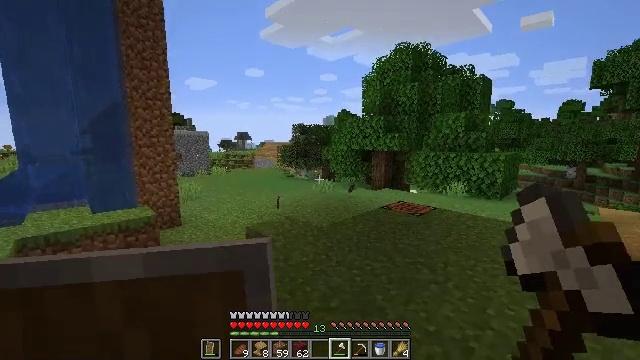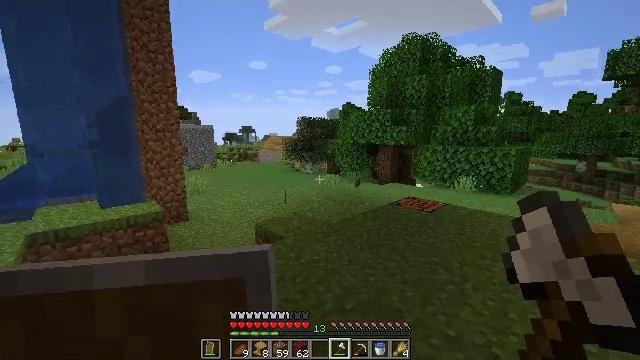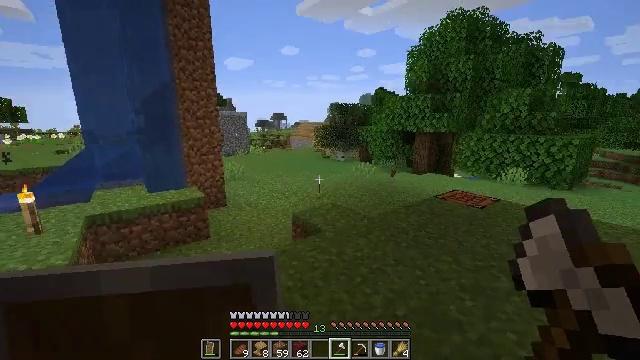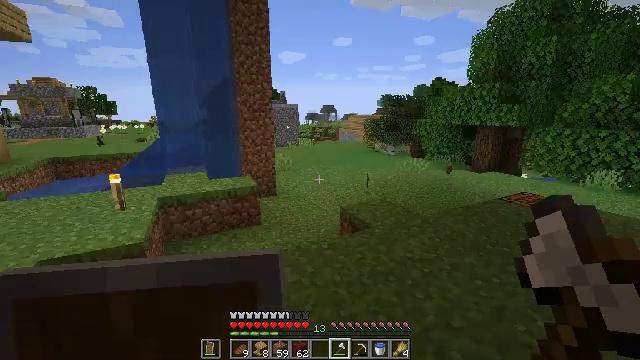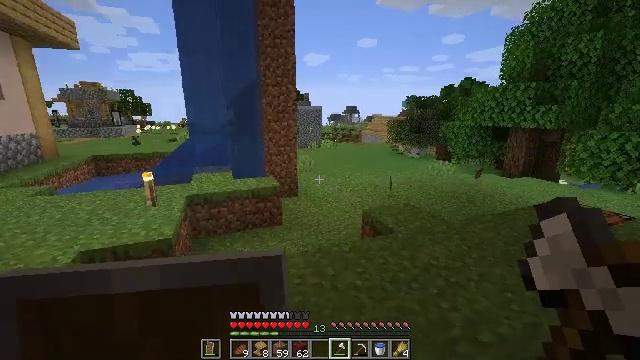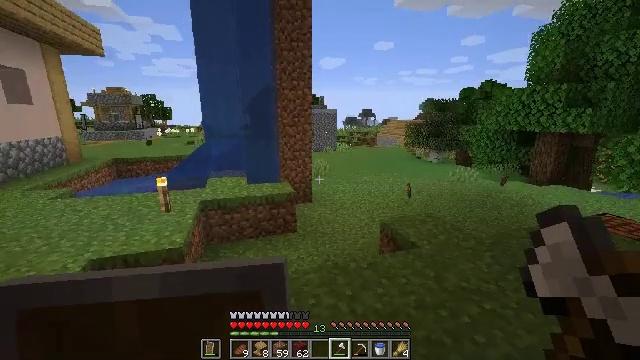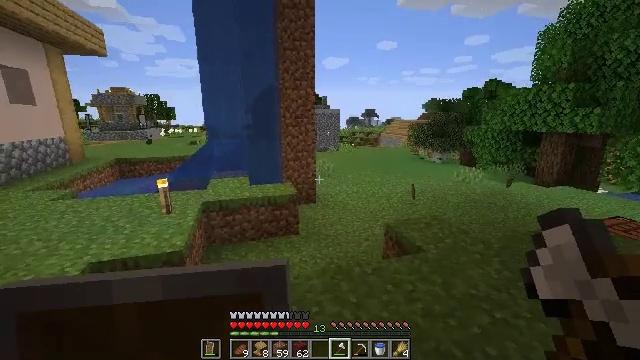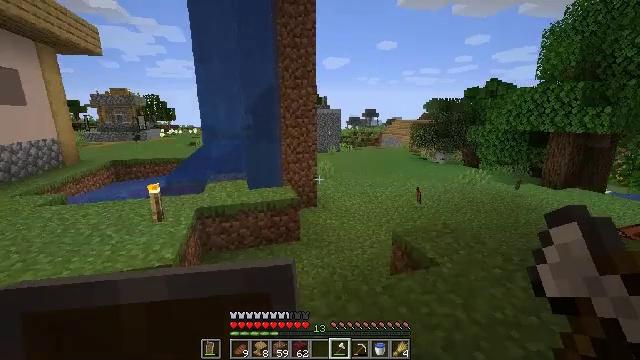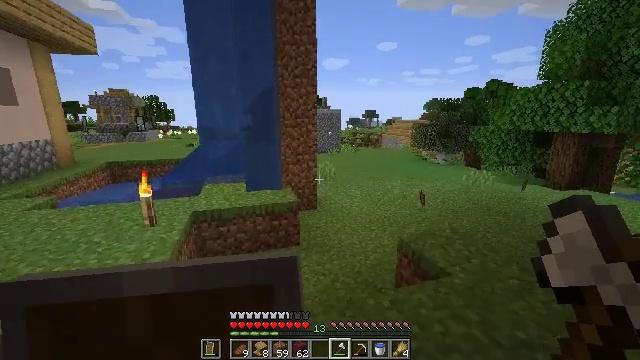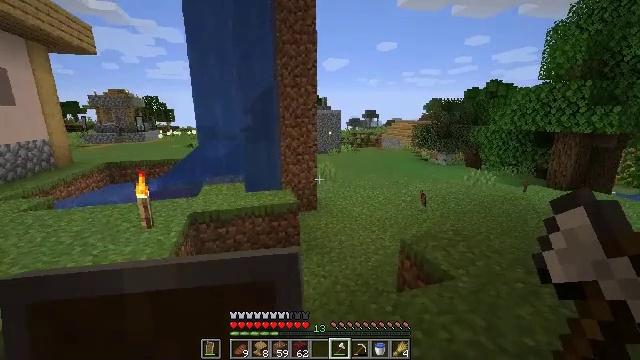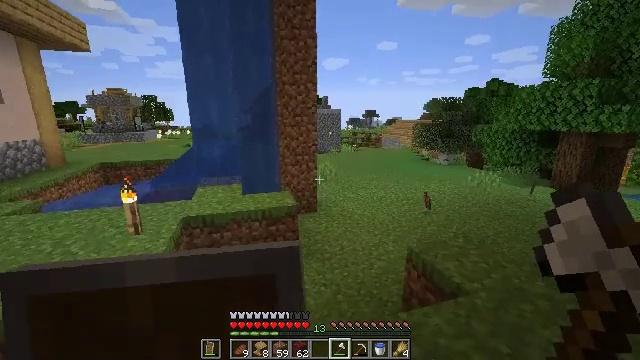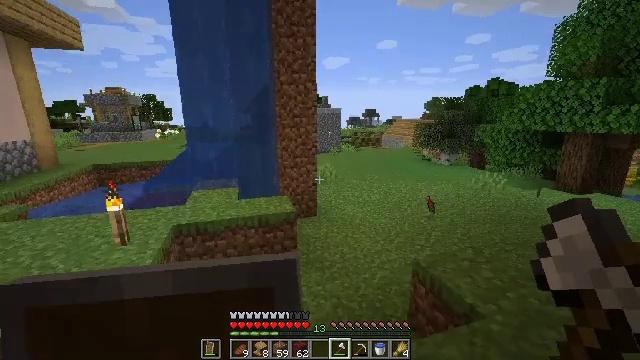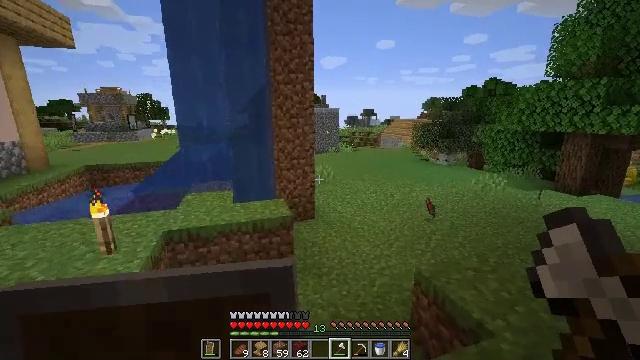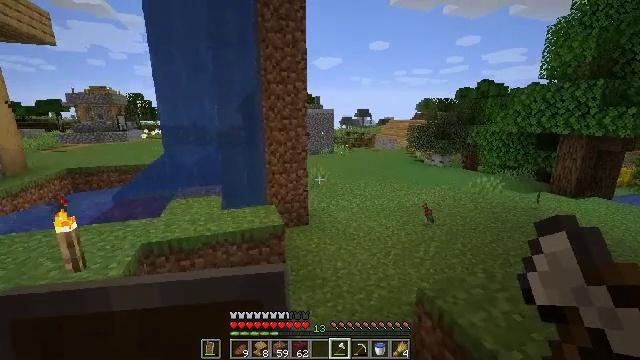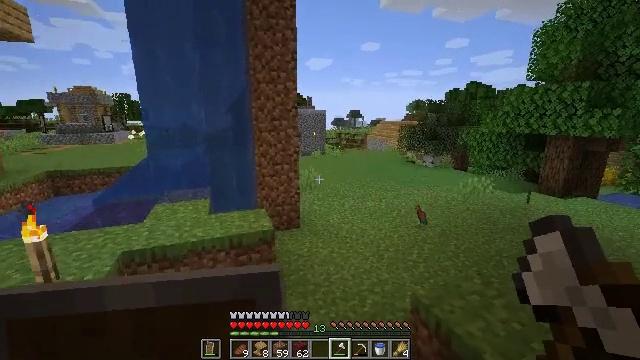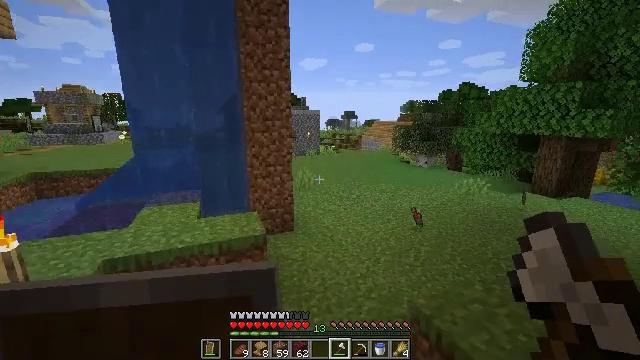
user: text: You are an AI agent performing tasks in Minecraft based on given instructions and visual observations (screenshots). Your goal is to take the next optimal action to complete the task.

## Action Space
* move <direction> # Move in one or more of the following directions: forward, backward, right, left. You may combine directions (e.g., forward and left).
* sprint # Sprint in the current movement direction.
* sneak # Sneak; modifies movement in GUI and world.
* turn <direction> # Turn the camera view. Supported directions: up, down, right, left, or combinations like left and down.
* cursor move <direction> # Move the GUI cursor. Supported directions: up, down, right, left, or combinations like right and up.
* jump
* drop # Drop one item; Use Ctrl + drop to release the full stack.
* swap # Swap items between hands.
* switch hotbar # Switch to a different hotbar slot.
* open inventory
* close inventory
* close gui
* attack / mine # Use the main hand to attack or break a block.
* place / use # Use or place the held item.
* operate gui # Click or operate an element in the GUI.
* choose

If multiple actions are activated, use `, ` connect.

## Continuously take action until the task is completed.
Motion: motion action
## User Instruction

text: Gather materials such as cobblestone.
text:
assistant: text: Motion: move forward and move left, turn down
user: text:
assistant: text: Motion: turn left and down
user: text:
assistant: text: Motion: turn left and down
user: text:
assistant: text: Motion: move forward, turn left
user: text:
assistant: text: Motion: move forward, turn left
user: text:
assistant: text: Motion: move forward
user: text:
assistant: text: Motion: move forward
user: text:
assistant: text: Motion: move forward
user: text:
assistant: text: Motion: move forward
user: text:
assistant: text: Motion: move forward
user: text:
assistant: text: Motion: move forward
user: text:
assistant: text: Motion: move forward
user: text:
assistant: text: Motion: move forward, turn right
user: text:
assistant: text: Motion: move forward, turn right
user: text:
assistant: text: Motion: move forward, turn right
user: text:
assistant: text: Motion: move forward, turn right
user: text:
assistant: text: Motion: move forward
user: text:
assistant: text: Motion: move forward
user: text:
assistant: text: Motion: move forward
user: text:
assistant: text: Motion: move forward
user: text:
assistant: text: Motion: move forward
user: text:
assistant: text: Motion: move forward
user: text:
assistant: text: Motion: move forward
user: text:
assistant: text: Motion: move forward
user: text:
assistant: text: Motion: move forward
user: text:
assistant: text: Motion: move forward
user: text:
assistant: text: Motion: no_op
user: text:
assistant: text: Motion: no_op
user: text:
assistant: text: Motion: no_op
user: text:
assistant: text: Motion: move forward